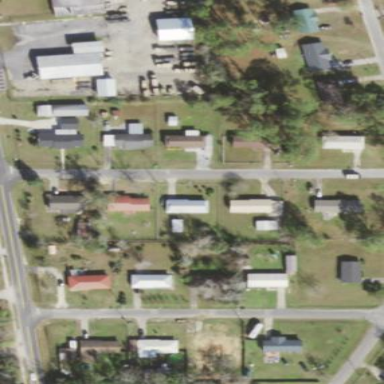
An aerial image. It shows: Residential area consisting of single-family homes.